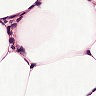
Metastatic tissue present: no